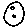
Label: moon